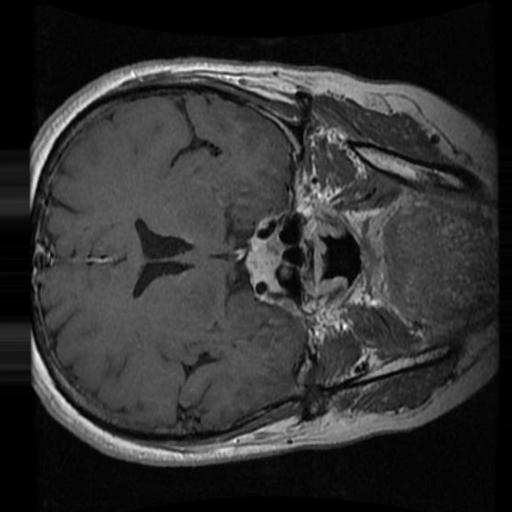
Label: brain_tumor